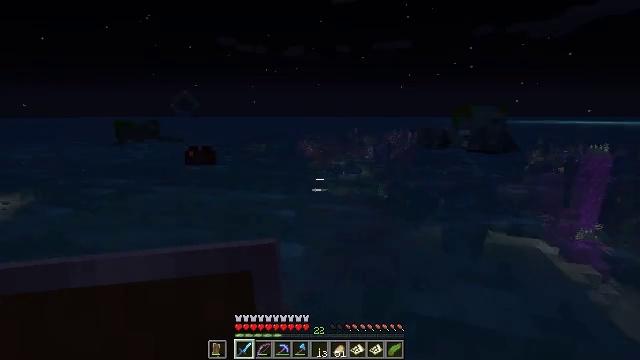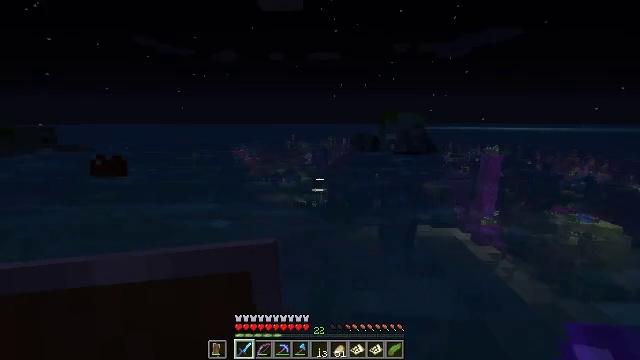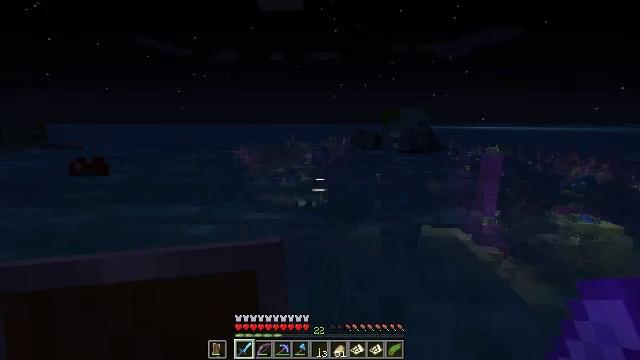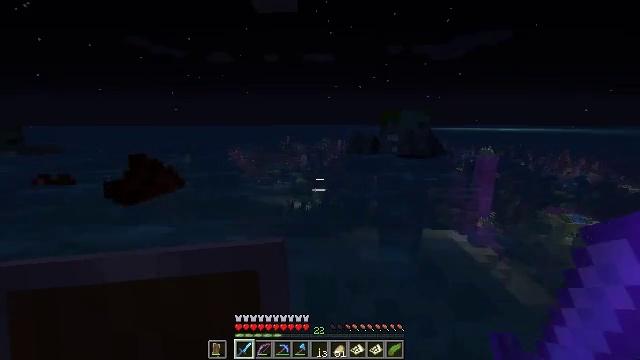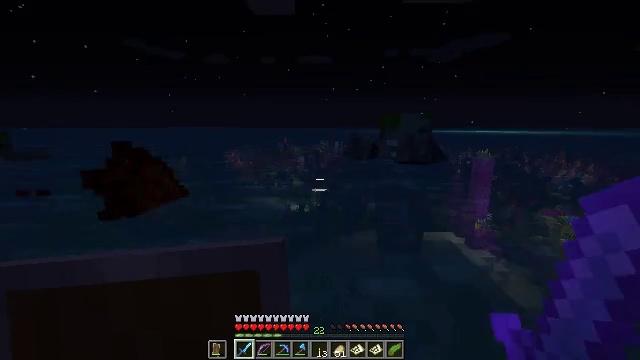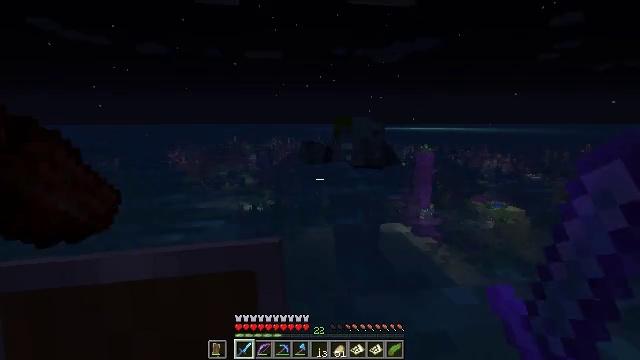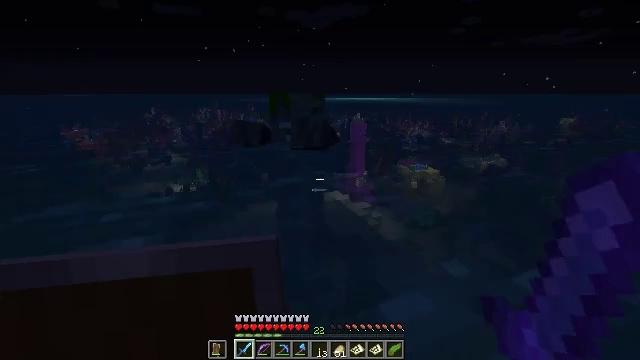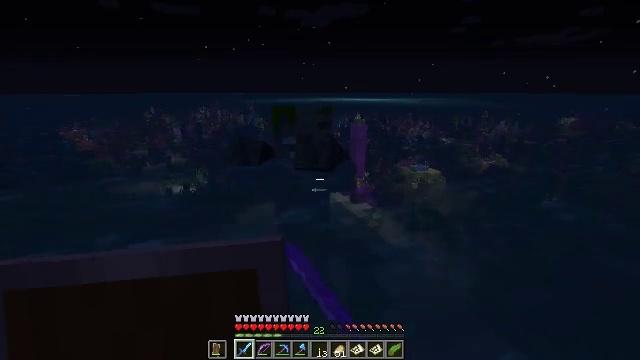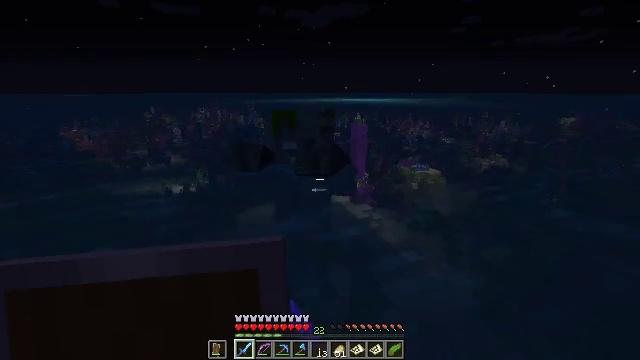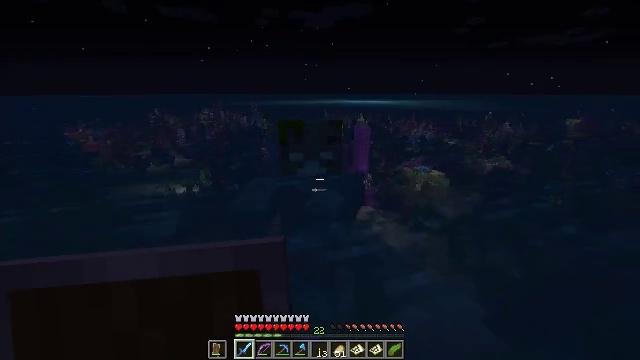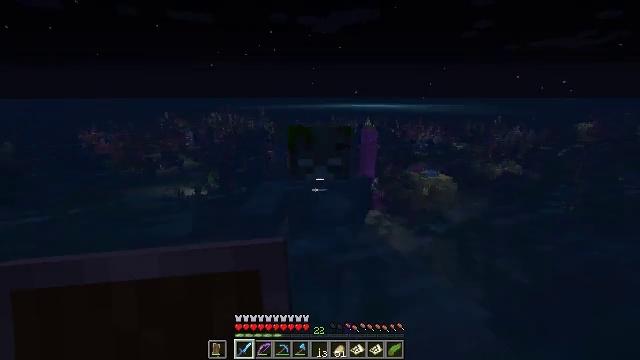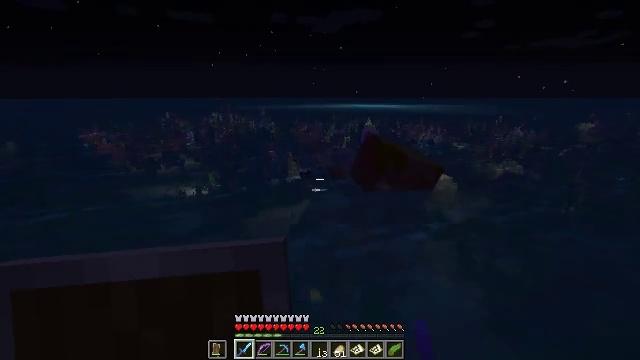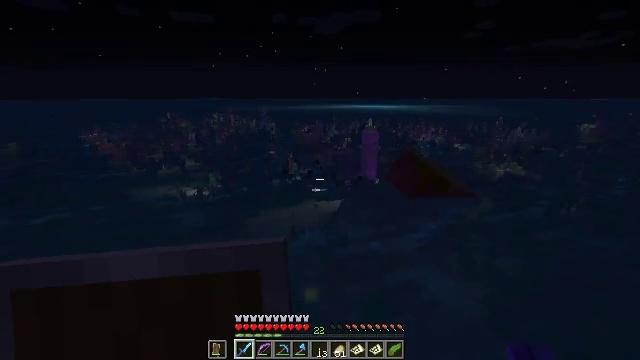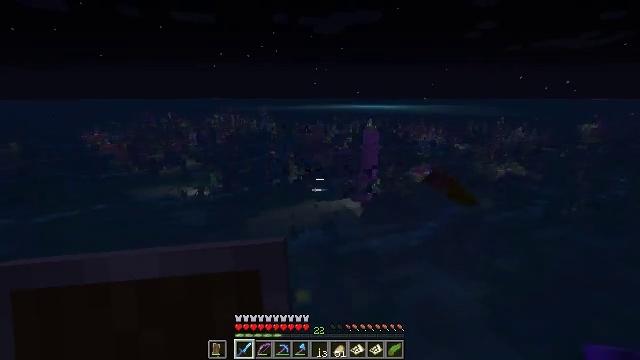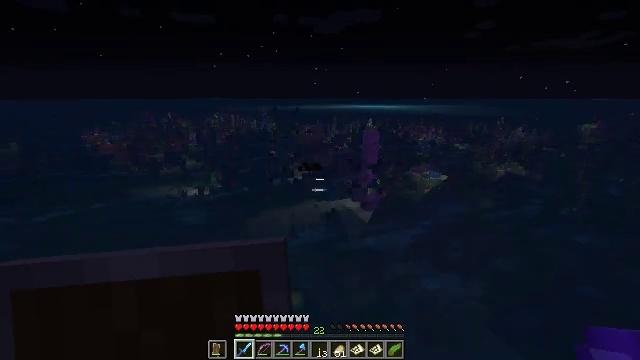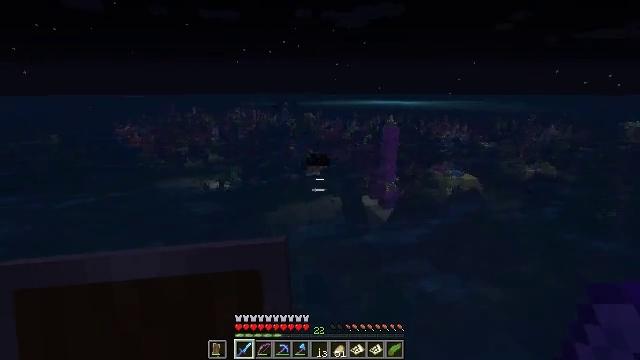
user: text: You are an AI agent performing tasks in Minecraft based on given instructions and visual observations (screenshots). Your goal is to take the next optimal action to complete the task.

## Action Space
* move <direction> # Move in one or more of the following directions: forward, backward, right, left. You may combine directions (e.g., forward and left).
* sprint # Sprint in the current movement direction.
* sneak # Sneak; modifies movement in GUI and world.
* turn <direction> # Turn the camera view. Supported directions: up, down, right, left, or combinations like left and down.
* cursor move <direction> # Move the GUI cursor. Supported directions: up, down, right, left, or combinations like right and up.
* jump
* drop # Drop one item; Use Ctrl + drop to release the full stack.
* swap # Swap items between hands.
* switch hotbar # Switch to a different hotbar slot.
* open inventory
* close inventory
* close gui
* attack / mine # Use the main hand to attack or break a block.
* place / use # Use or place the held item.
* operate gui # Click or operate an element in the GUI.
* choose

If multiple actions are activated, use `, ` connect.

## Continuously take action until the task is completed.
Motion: motion action
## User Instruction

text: Kill a drowned.
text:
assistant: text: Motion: move forward, turn right and up
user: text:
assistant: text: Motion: move forward
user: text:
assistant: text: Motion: move forward, turn right, jump
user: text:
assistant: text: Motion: move forward, jump
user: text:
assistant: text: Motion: move forward, turn right, jump
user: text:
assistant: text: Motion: move forward, turn right and down, attack / mine, jump
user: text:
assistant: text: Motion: move forward, attack / mine
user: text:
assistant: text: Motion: move back, attack / mine
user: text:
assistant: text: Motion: move back, attack / mine
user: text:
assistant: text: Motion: move back, turn left, attack / mine
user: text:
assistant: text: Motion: attack / mine
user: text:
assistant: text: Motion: no_op
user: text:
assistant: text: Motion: no_op
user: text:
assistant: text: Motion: move right
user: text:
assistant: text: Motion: move forward and move right, turn left
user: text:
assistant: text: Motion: move forward and move right, turn left and down
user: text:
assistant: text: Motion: move forward and move right, turn left
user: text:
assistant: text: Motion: move forward, turn left and up
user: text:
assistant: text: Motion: move forward, turn left and up
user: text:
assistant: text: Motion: move forward, turn left and up
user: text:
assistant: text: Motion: move forward, turn left
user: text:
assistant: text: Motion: move forward, turn left
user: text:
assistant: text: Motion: move forward, turn left and down
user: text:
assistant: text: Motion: move forward, turn left and down
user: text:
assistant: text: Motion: move forward, attack / mine
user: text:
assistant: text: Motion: move forward, attack / mine
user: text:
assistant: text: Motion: move forward, attack / mine
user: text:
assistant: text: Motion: attack / mine
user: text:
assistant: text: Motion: move back, attack / mine
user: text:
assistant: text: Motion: no_op